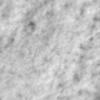
Label: no_change